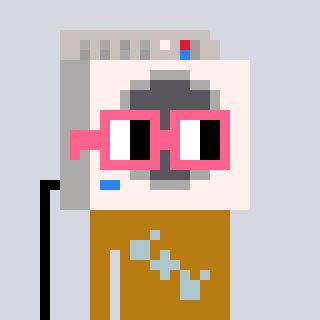
a pixel art character with square pink glasses, a washing machine-shaped head and a gold-colored body on a cool background